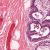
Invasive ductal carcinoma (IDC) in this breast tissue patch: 0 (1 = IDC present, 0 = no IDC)